Interaction volume radius: 5 \u00c5
Interaction volume height: 10 \u00c5
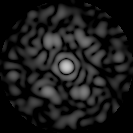
Disorder parameter: 0.8068